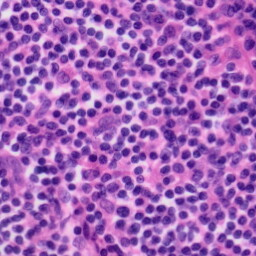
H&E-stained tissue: Tonsil